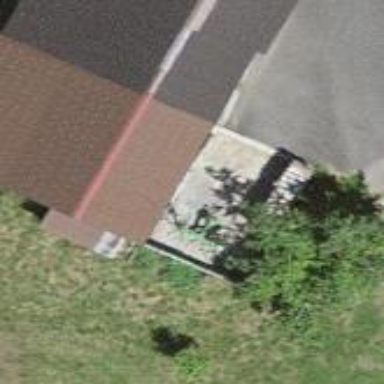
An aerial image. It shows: Barn.